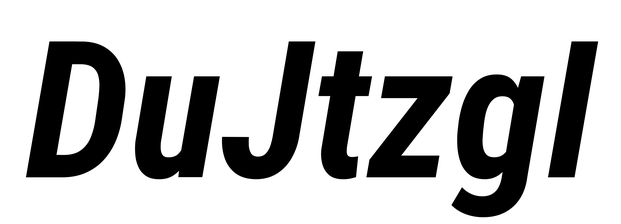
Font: Roboto-Italic_Condensed_Bold_Italic